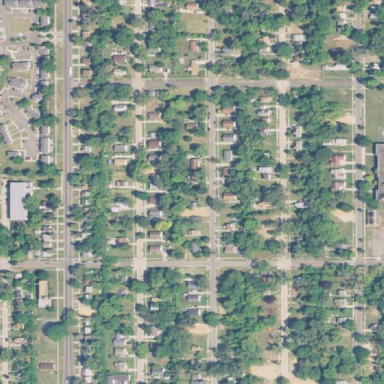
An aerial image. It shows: Residential area consisting of single-family homes.